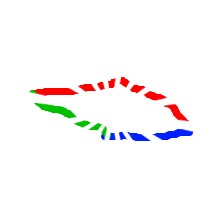
Shape: parallelogram